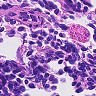
Metastatic tissue present: no